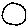
Label: circle